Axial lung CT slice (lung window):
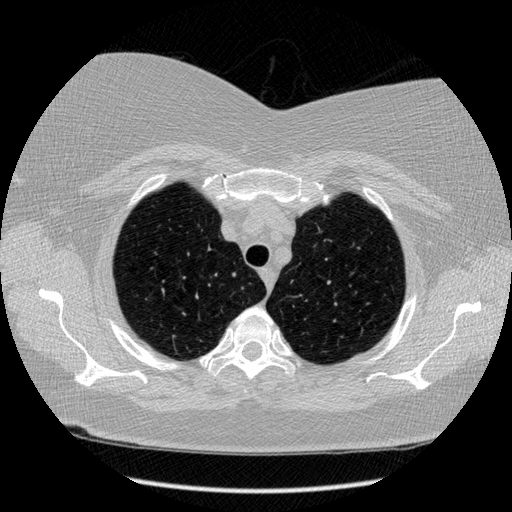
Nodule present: no